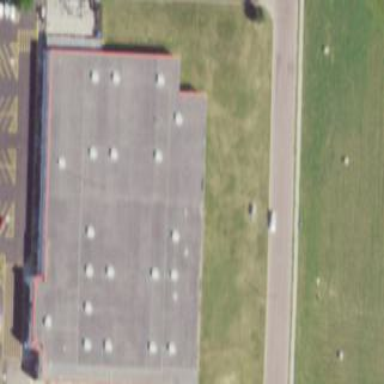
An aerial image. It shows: Commercial building.